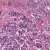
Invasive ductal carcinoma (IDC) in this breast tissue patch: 1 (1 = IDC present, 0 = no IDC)